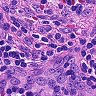
Metastatic tissue present: no